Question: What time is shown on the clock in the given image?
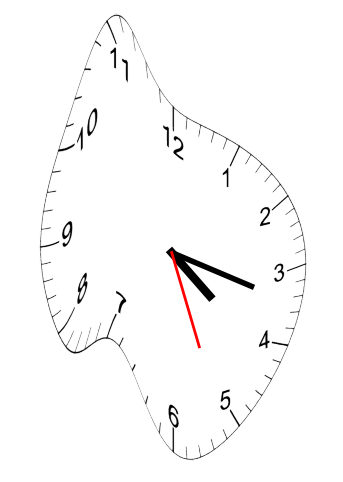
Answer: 04:17:26